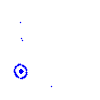
Particle: pion